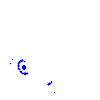
Particle: electron